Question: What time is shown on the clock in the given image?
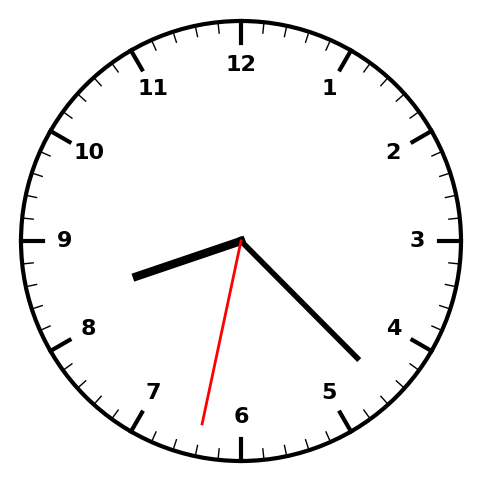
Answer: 08:22:32